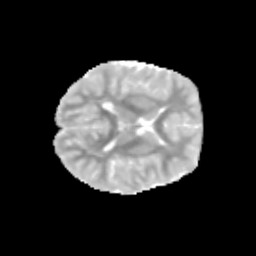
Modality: MD
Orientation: axial
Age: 9
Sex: male
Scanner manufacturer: siemens
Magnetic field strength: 3 T
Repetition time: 3.8 s
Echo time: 0.07 s